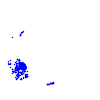
Particle: electron